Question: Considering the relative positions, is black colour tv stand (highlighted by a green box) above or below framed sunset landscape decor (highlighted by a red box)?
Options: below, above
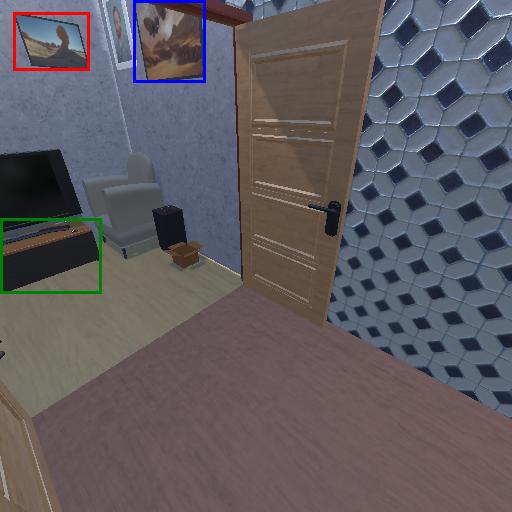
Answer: below